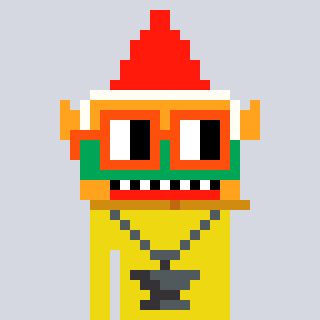
a pixel art character with square orange glasses, a gnome-shaped head and a yellow-colored body on a cool background